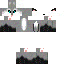
A female human skin with pale skin, wearing brown long hair dressed in a blue suit and black pants, featuring a closed mouth.